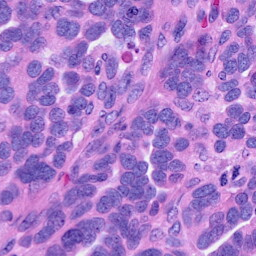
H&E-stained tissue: Ovarian